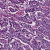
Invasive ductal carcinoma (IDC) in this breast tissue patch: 1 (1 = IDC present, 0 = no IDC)